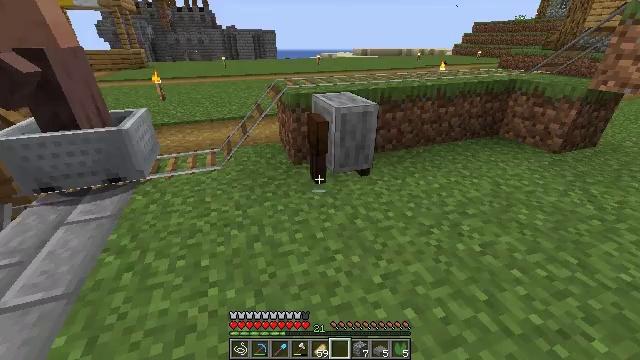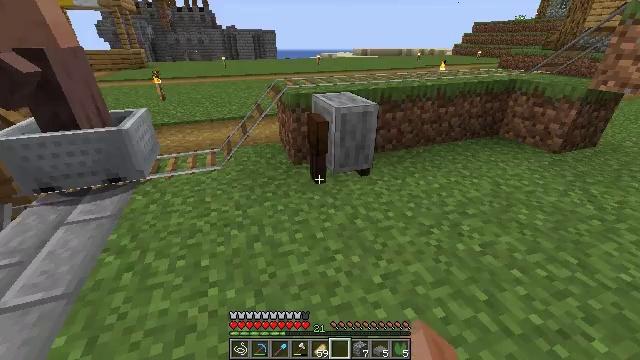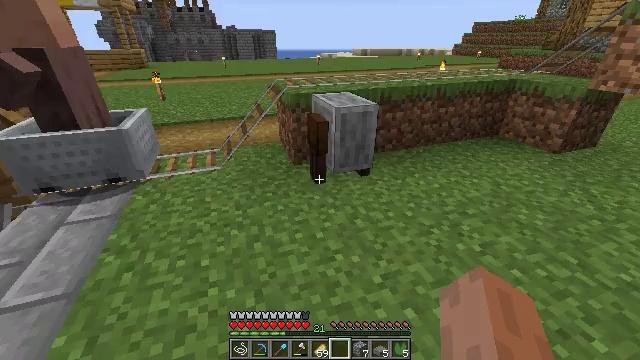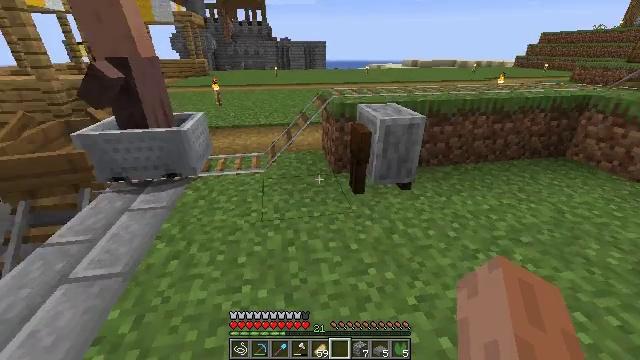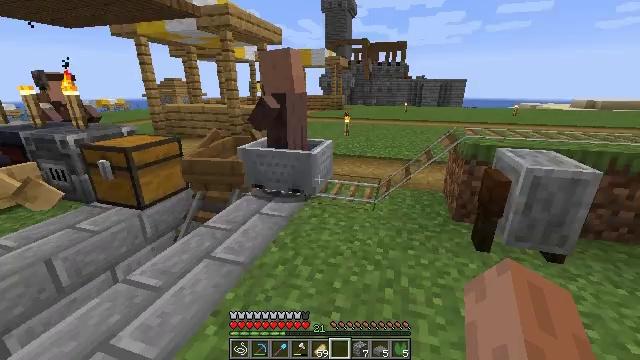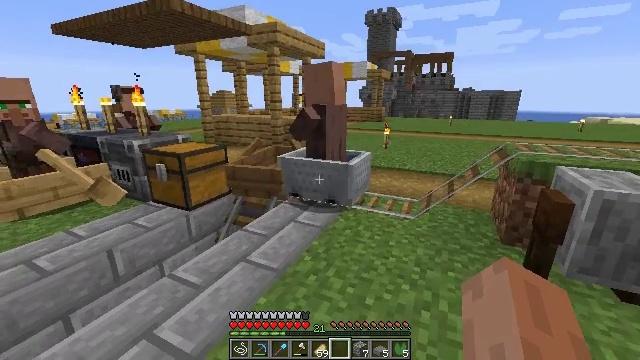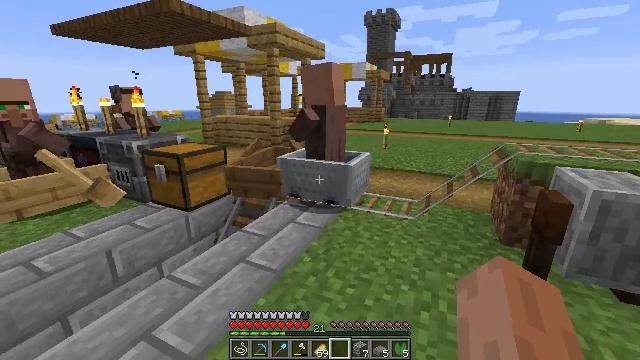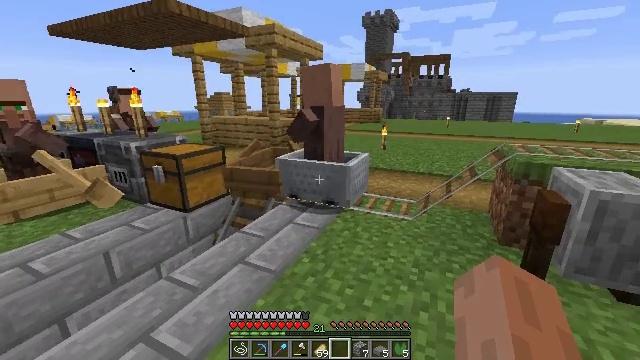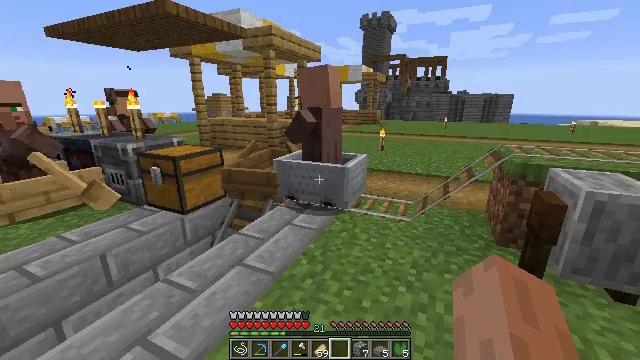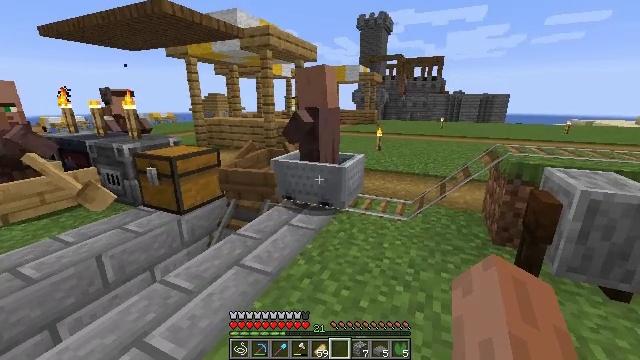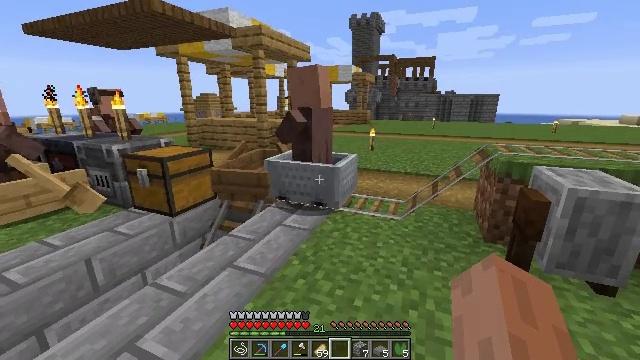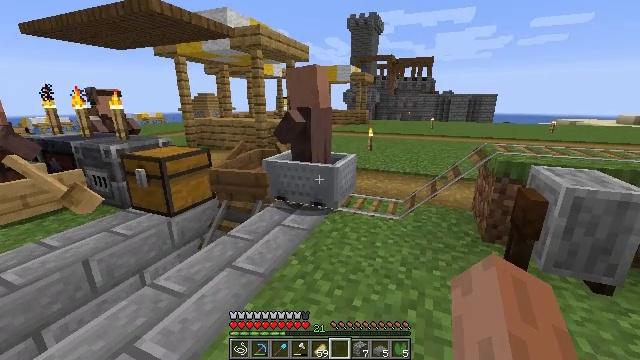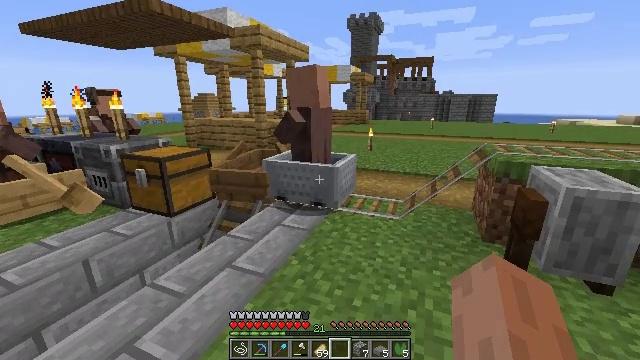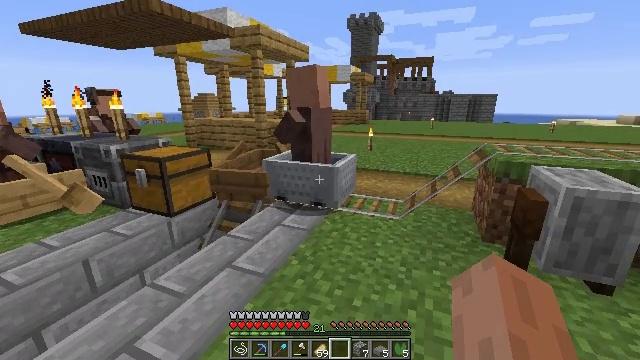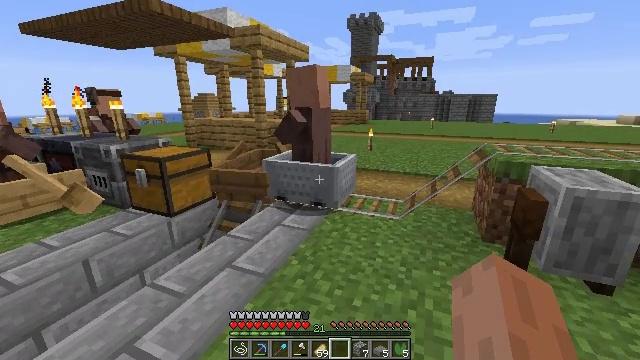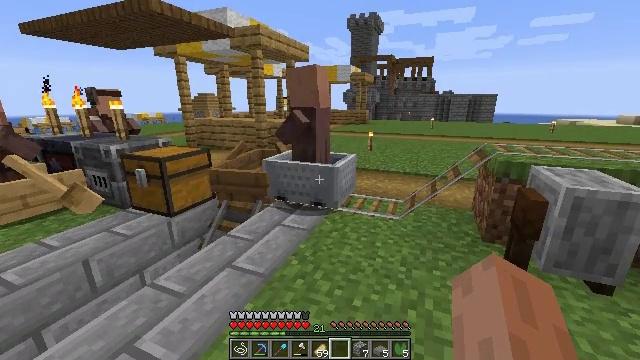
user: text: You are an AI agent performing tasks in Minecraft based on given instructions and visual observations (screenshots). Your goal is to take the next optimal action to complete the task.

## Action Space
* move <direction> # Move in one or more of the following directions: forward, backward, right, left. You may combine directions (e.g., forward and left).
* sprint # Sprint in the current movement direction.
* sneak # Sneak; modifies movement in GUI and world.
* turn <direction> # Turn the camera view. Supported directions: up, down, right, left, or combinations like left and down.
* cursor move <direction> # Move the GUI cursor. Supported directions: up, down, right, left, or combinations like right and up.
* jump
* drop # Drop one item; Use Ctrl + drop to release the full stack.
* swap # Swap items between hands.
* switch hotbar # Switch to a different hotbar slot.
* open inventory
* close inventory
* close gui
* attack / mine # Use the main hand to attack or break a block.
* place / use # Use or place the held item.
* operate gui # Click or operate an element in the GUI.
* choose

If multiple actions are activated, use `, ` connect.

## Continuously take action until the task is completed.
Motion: motion action
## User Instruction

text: Remove the grindstone from its place.
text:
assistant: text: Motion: no_op
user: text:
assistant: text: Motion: no_op
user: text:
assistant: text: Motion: turn left and up
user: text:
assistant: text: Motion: turn left and up
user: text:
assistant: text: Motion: turn left and up
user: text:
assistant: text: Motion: no_op
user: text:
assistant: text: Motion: no_op
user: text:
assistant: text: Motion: no_op
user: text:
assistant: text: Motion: no_op
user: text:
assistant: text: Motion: turn right
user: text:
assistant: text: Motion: no_op
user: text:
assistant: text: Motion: no_op
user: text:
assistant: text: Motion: no_op
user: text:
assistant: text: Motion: no_op
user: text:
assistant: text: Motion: no_op
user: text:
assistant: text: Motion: no_op
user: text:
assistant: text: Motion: no_op
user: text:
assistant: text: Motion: no_op
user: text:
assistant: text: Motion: no_op
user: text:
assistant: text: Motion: no_op
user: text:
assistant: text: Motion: no_op
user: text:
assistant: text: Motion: no_op
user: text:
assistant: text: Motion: no_op
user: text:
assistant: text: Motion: no_op
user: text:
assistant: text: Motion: no_op
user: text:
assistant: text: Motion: no_op
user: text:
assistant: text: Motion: no_op
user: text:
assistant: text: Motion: move forward and move left
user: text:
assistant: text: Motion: move forward and move left, turn right
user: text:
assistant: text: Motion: move forward and move left, turn right and down